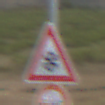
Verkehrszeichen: SchneeOderEisglaette
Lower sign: Ueberholverbot
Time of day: Midday
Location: Outdoor (Nature)
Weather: PartlyCloudy
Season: NotSpecified
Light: Natural